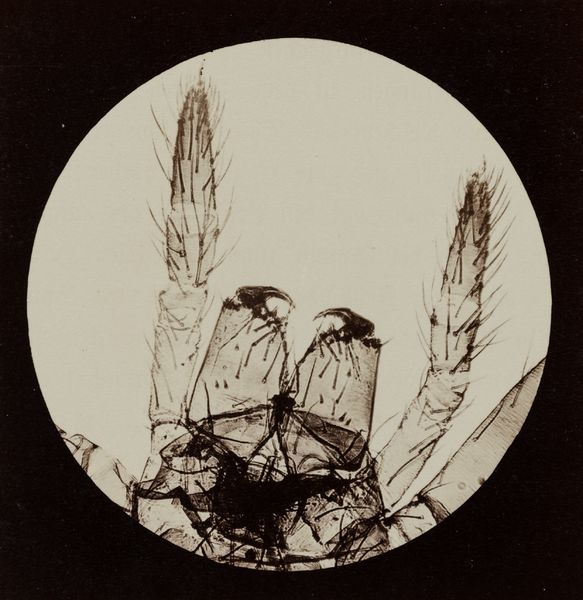
Titel: Kopf der Kreuzspinne (Epeira Diadema)
Künstler: Julius Stinde
Standort: Hamburg
Institution: Museum für Kunst und Gewerbe Hamburg
Schlagwörter: foto, fotografie, photographie, insekten, photo, karton, insekt, spinnen, biologie, albumin, lichtbild, sachfotografie, bildwerke, insecta, kerbtiere, hexapoda, angewandte und bildende kunst, hessische systematik, schwarzweißpositivverfahren, silbersalzverfahren, schwarzweißfotografie, objektstudien, sachphotographie, albuminpapier, mikrostruktur